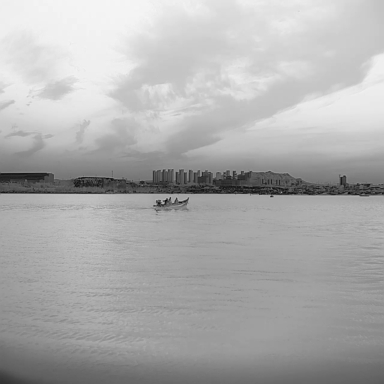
There are six bulk_carriers in the infrared image.